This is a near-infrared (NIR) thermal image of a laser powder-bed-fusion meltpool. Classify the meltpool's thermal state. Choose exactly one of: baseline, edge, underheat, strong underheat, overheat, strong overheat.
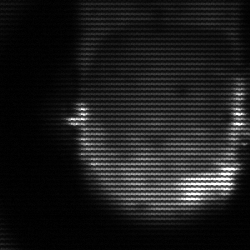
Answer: baseline